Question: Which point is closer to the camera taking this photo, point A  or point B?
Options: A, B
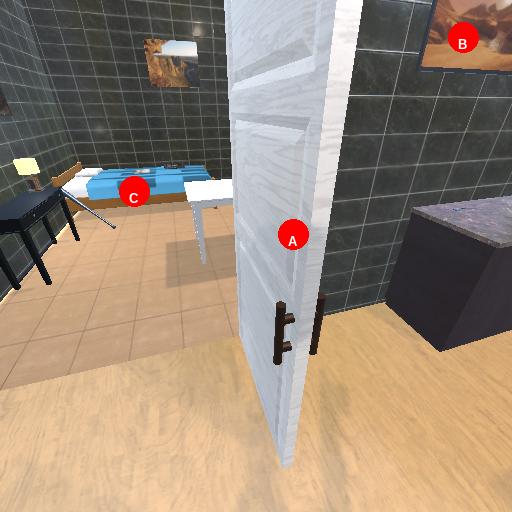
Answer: A